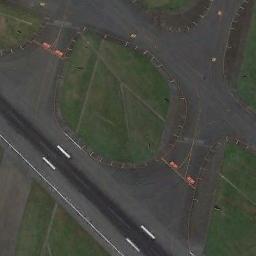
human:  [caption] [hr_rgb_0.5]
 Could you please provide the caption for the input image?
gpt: The runway is on the grass .

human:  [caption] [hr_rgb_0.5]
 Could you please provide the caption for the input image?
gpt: The runway with some markings connects some other roads .

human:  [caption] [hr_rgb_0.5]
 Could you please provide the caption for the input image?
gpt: Next to many complex staggered runways are large green lawns with white short and thick markings on the runway .

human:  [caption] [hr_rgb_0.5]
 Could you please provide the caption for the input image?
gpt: The grass is beside the runway .

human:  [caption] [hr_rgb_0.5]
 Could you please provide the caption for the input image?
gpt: There are some green lawns beside the runway .